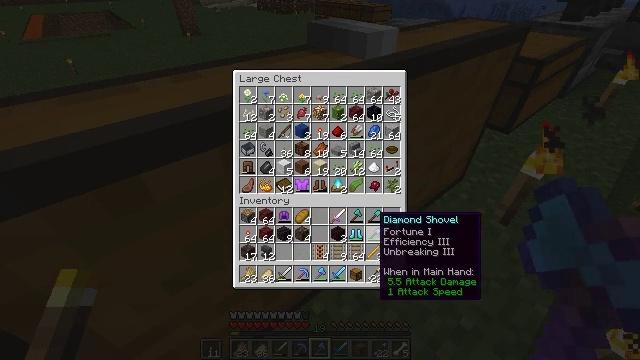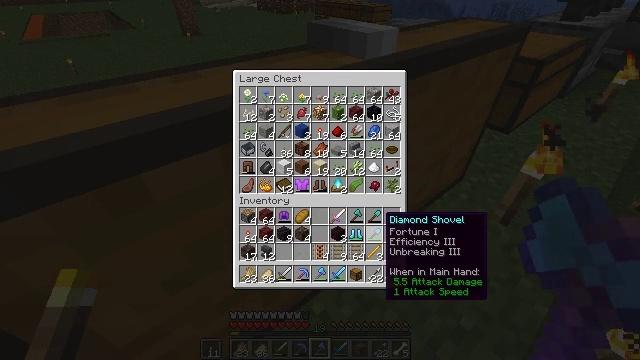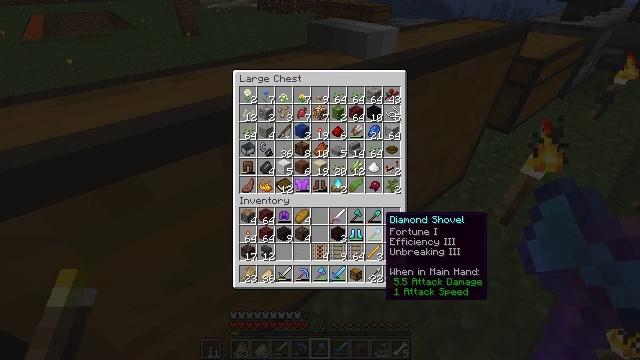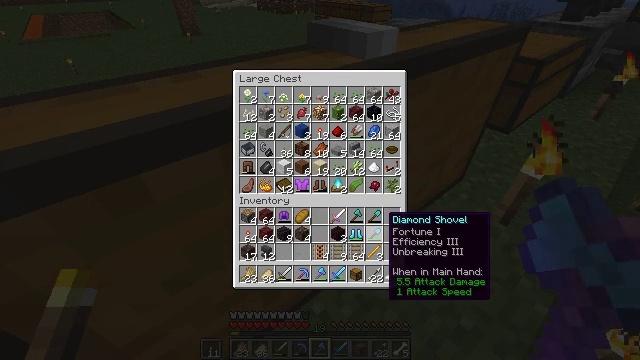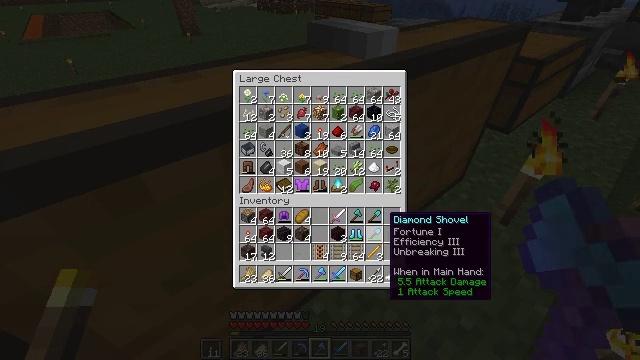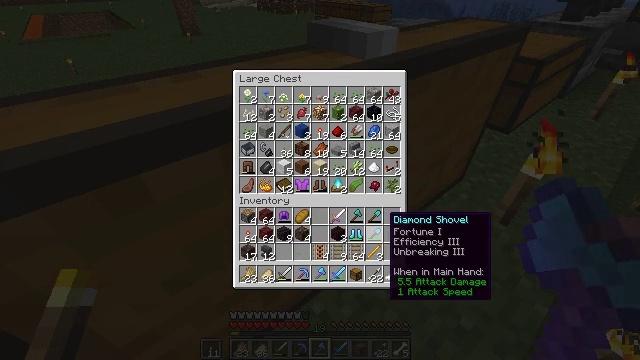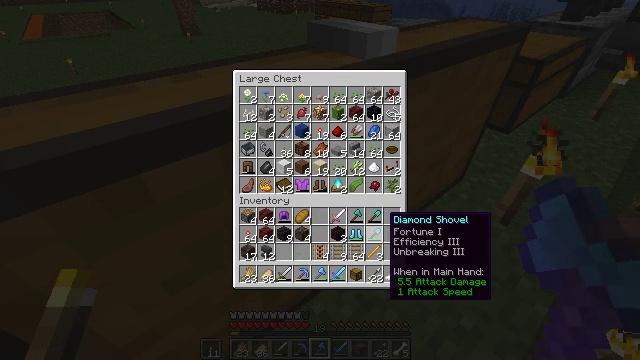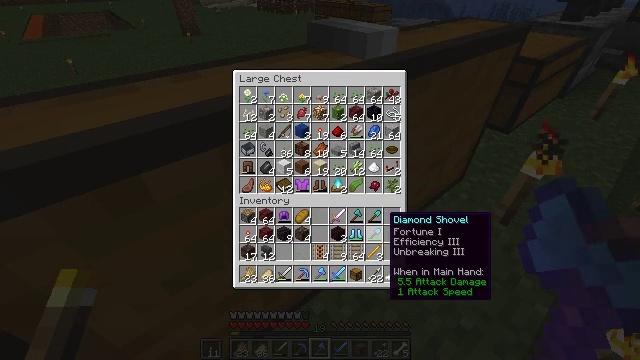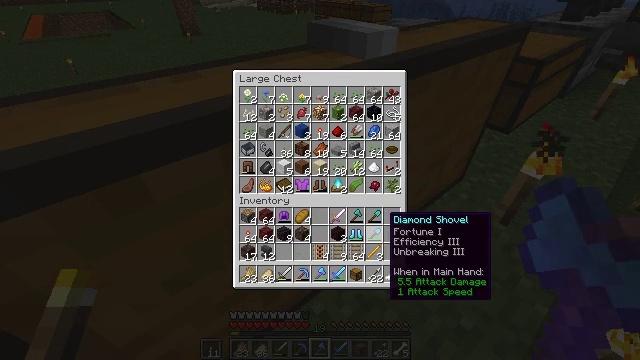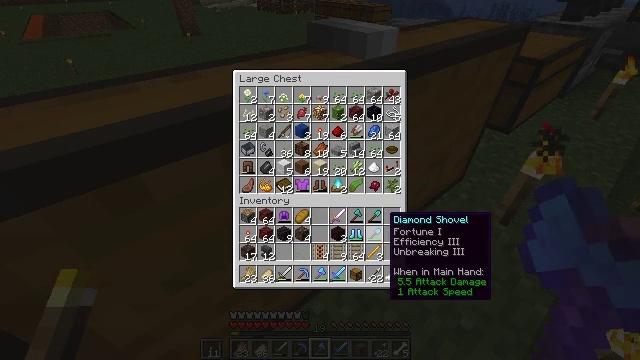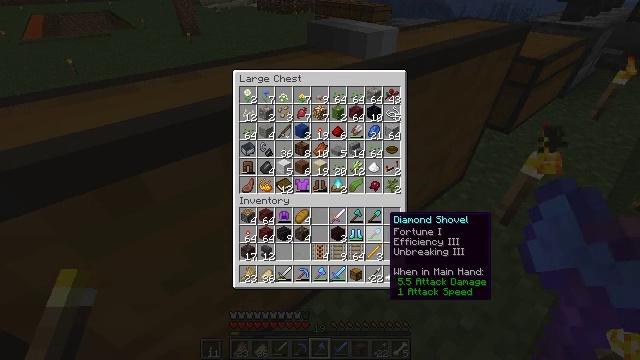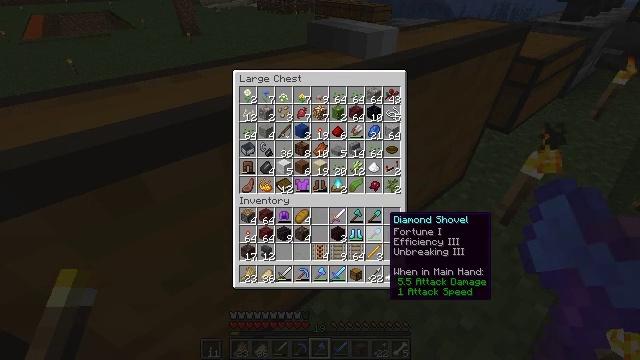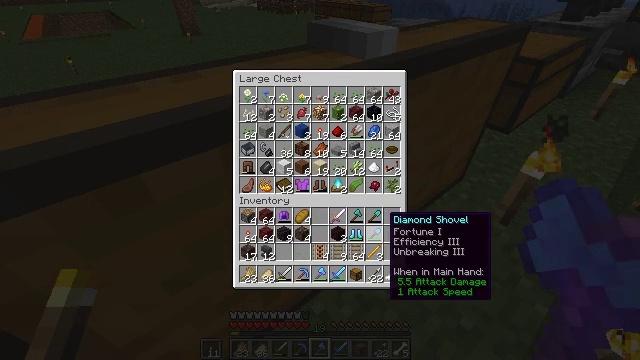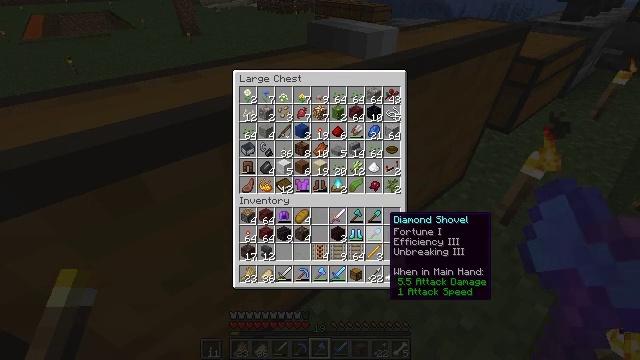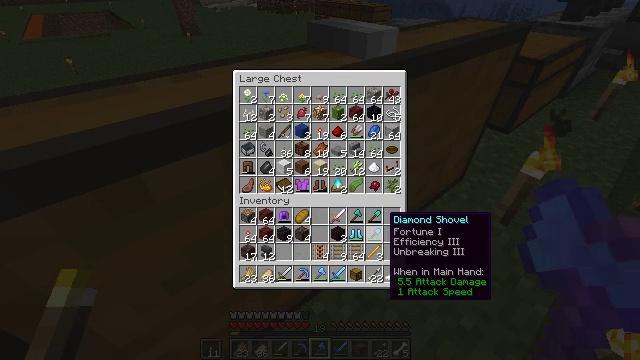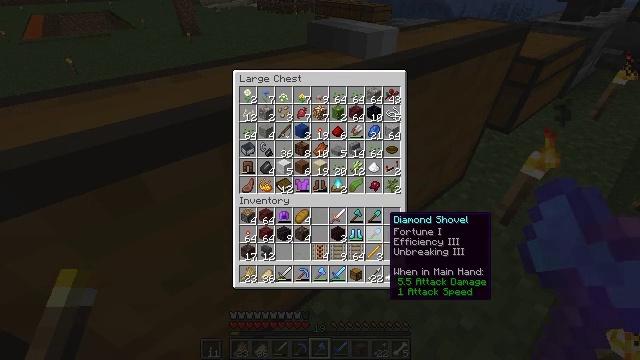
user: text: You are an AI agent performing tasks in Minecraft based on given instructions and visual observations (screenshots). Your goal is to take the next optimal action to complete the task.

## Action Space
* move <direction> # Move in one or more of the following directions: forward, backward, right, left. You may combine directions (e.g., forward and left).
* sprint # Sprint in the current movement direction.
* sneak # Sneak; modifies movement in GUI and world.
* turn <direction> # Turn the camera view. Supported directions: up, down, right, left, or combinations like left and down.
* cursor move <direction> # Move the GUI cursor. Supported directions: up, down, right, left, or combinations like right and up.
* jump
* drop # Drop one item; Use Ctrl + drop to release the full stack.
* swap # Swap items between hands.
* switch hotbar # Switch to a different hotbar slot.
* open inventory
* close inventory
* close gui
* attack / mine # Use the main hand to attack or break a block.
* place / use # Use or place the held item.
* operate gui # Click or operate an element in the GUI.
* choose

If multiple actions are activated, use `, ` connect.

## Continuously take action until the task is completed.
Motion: motion action
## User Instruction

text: Mine a chest to move it.
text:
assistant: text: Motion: sneak
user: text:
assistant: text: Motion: sneak
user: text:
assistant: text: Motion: sneak
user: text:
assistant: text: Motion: sneak
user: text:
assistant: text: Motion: sneak
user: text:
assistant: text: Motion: sneak
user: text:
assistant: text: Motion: sneak
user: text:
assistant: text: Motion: sneak
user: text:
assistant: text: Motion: sneak
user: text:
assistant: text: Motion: sneak
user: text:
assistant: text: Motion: sneak
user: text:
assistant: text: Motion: sneak
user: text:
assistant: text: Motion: sneak
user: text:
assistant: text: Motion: sneak
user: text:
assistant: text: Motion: sneak
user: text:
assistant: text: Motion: sneak
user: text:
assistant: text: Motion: no_op
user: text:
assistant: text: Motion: no_op
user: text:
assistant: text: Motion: no_op
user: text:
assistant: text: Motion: no_op
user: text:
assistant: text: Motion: no_op
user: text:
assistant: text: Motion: no_op
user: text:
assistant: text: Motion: no_op
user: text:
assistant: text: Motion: no_op
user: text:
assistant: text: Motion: no_op
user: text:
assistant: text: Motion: no_op
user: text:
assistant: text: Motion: no_op
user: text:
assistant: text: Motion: no_op
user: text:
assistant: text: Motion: no_op
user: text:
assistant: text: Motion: no_op